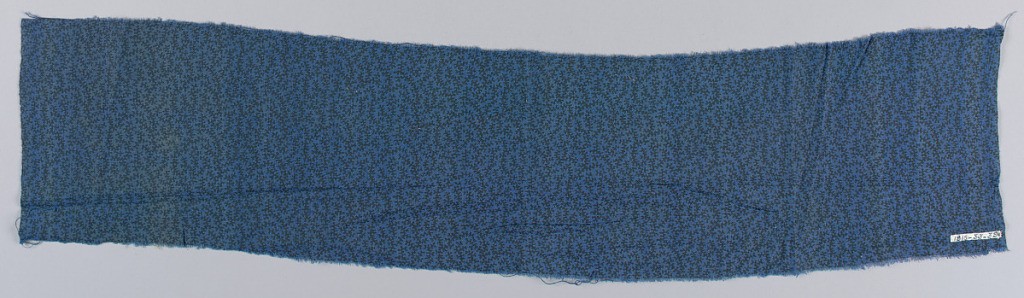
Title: Textile
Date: ca. 1850
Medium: cotton Technique: roller printed on plain weave
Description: Small piece of blue fabric printed with with a black allover sprig-like design.